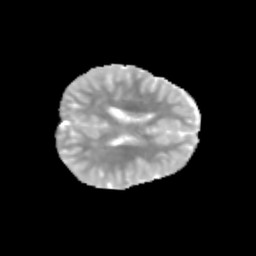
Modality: MD
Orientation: axial
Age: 10
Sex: female
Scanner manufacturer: siemens
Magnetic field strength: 3 T
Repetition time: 3.8 s
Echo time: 0.07 s